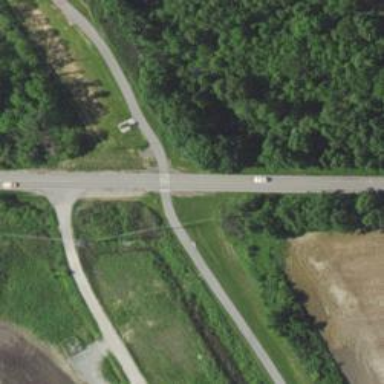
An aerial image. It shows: Marked crossing on the road.